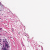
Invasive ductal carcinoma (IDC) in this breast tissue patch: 0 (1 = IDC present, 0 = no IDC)